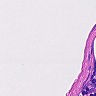
Metastatic tissue present: no